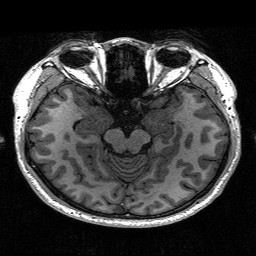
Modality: T1w
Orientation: coronal